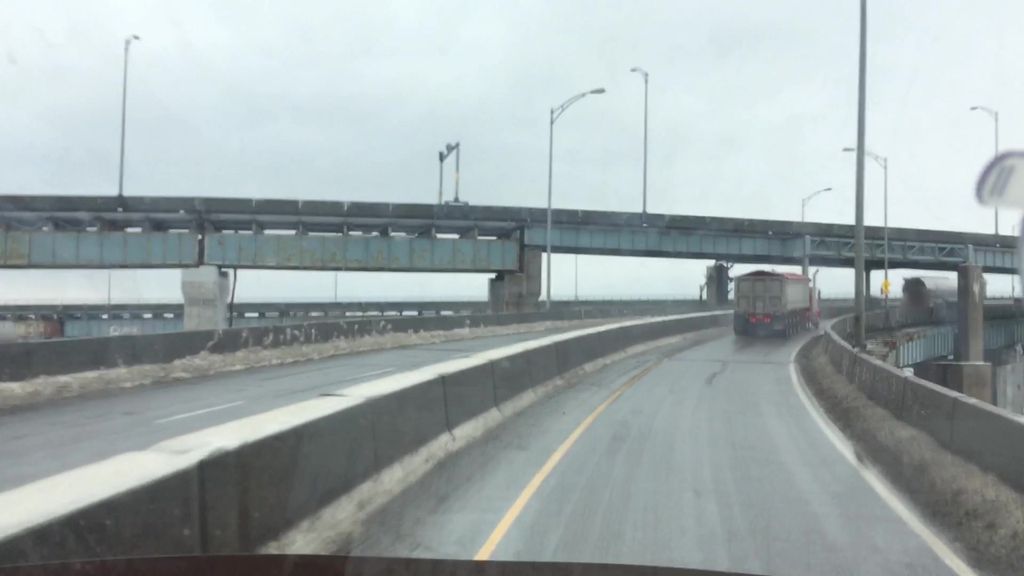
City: montreal